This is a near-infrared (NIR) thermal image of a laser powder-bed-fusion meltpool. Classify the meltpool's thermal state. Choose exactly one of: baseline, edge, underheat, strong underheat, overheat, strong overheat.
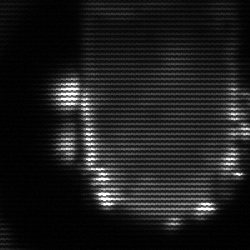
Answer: baseline